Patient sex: F
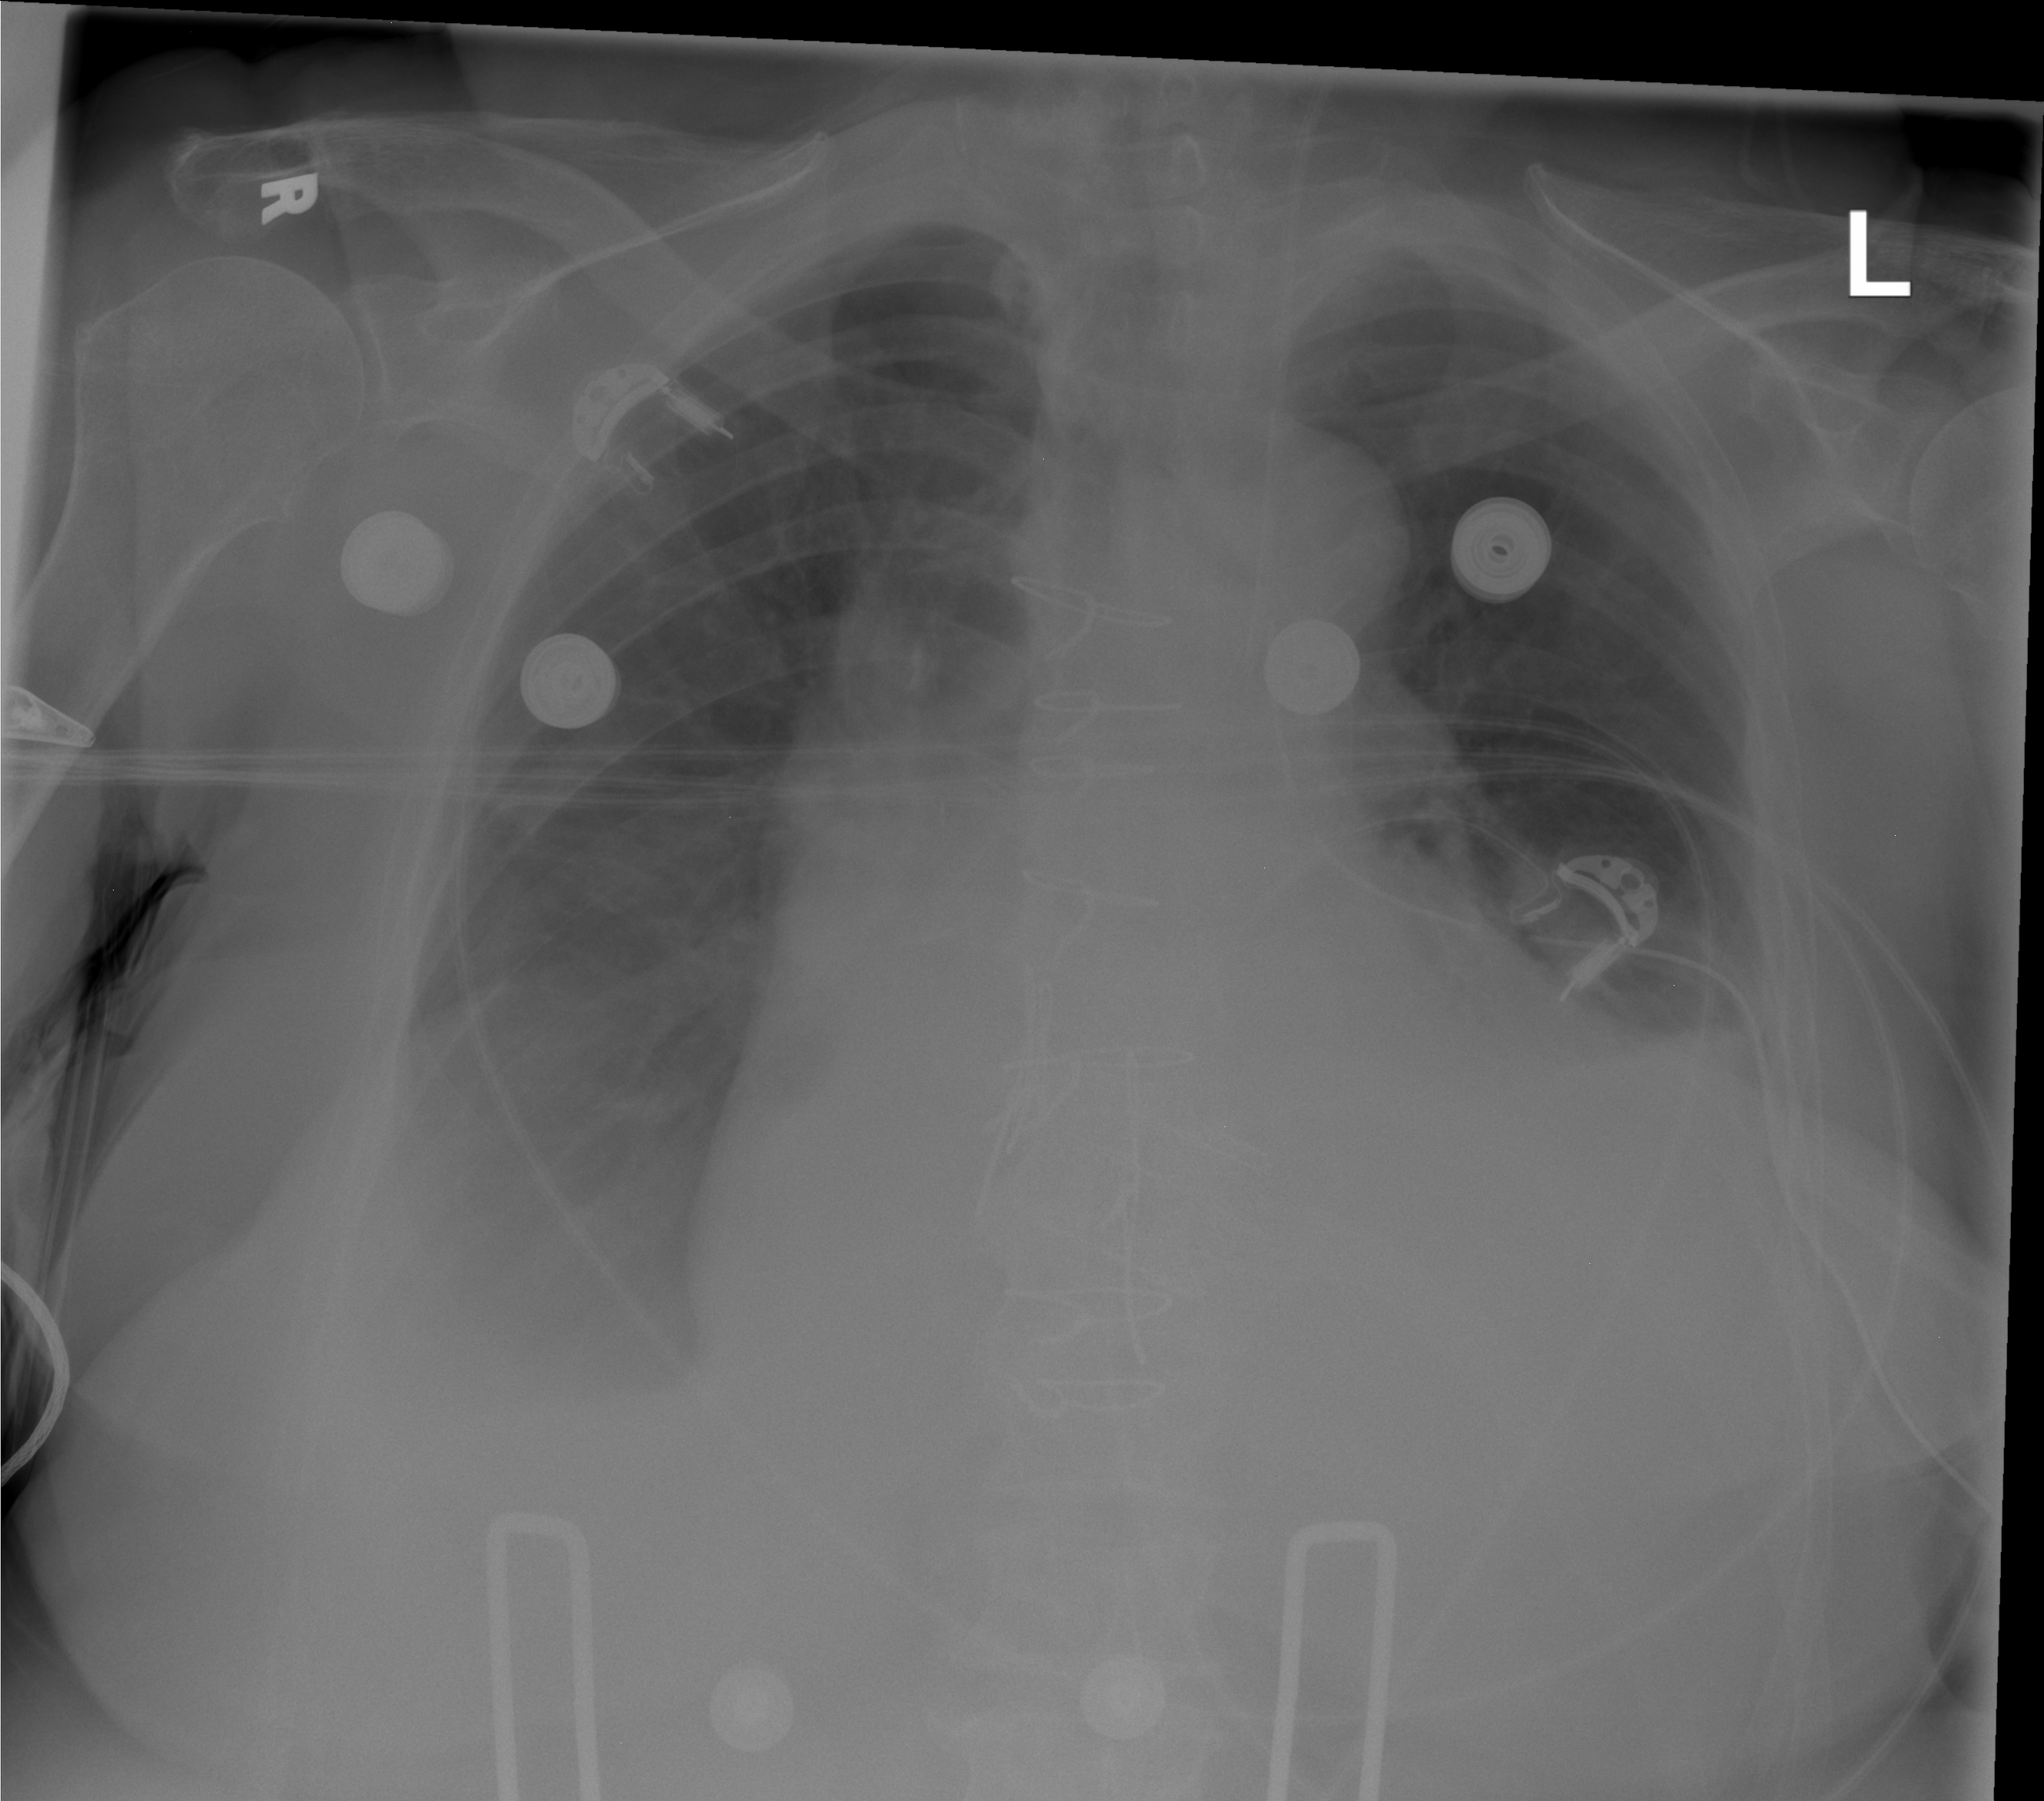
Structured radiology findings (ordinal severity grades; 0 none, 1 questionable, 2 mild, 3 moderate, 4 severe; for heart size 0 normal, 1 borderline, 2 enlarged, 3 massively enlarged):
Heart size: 2
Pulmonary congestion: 0
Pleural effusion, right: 3
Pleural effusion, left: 2
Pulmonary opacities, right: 0
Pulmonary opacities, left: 0
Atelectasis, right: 3
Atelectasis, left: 2